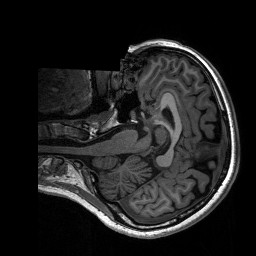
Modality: T1w
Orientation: axial
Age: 26
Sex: female
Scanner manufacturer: siemens
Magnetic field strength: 3 T
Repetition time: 2.3 s
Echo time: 0.00197 s